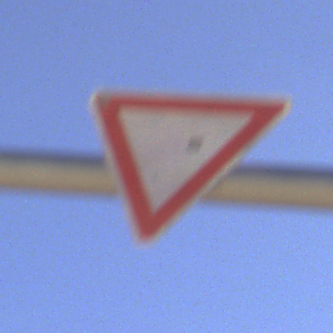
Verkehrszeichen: VorfahrtGewaehren
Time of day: Midday
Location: Outdoor (Nature)
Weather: Clear
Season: NotSpecified
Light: Natural